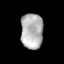
Tissue: prostate
Cell type: T cells
Senescence score: 0.3036
Nuclear area (px): 779
Mean DAPI intensity: 177.914